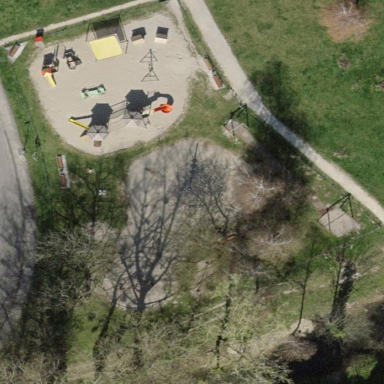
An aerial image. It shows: Playground designed with playground theme on leisure land.